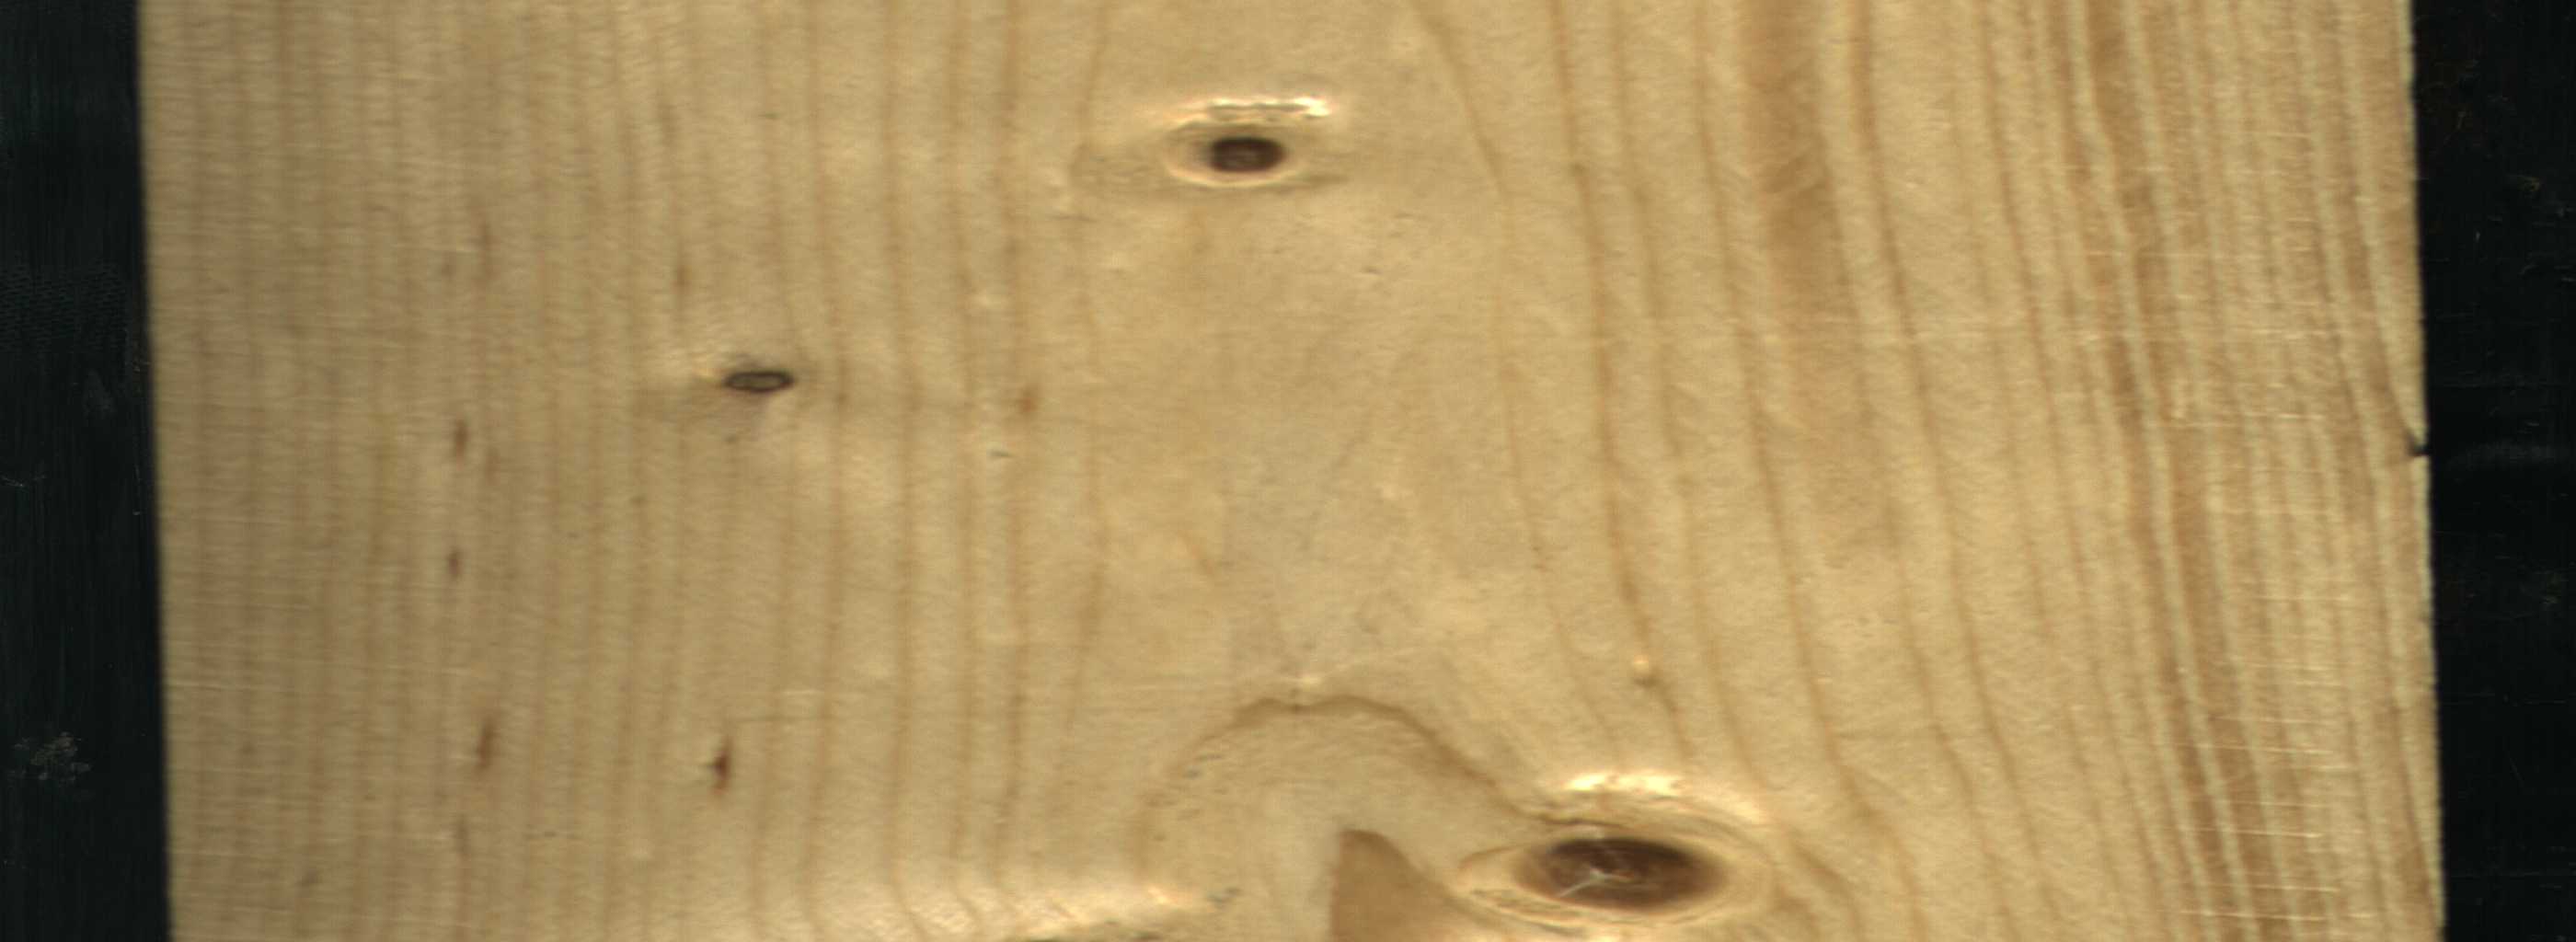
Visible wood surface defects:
Dead_Knot
Dead_Knot
Dead_Knot